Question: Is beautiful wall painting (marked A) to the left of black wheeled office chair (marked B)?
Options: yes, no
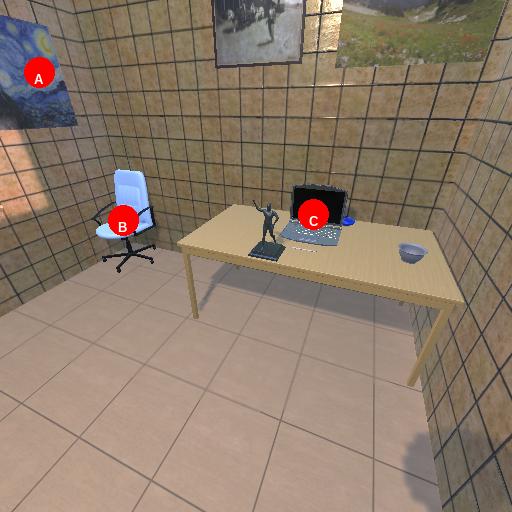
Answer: yes